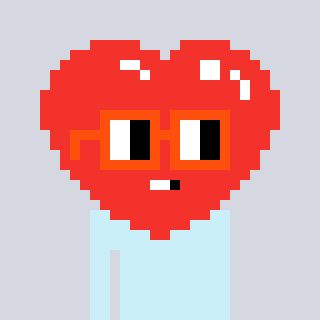
a pixel art character with square orange glasses, a heart-shaped head and a darkbrown-colored body on a cool background